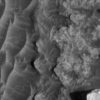
Label: not_dusty